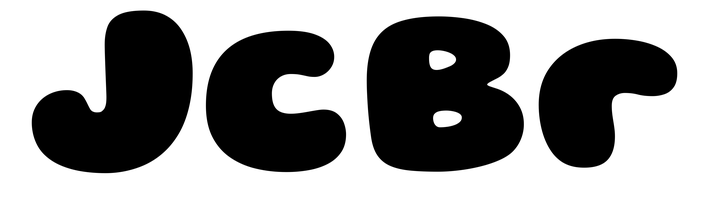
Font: Gluten_Black